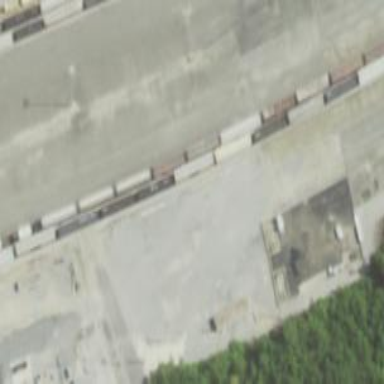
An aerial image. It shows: Railway yard in service.